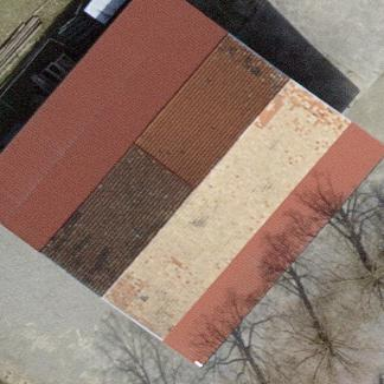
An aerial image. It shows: View of roof of building.